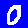
Digit: 0